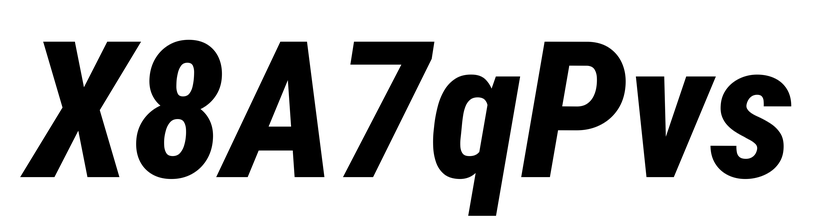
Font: Roboto-Italic_Condensed_ExtraBold_Italic